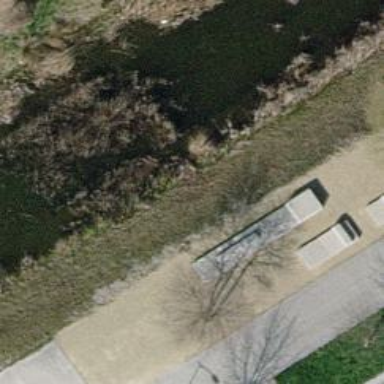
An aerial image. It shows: Bench.